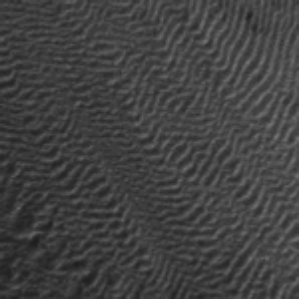
Label: frost